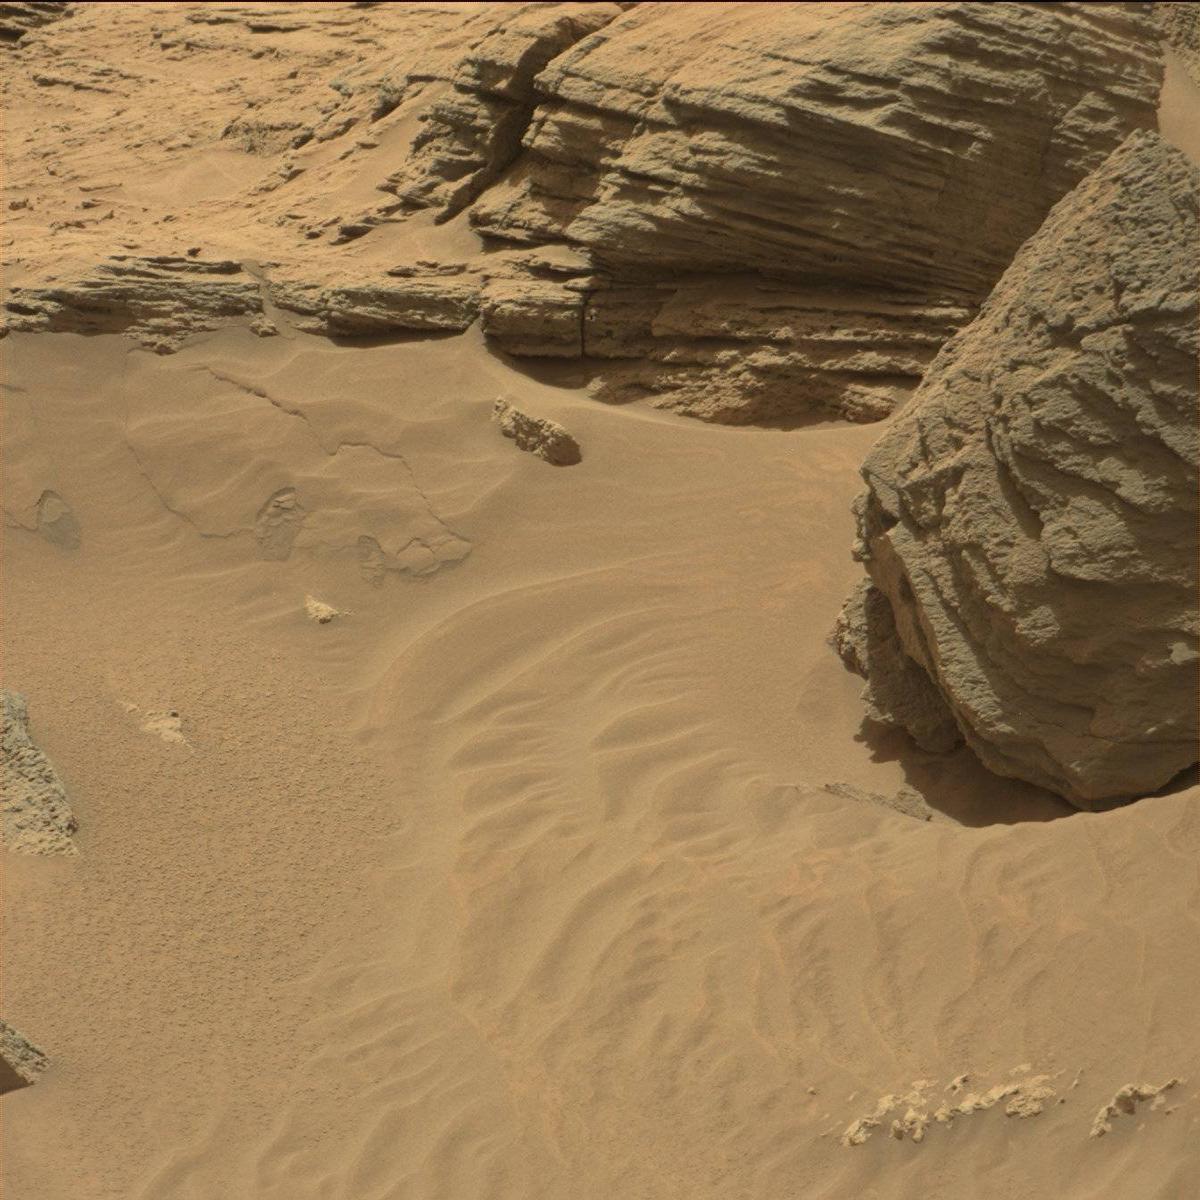
Terrain classes present: Bedrock, Rock, Sand / Soil